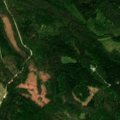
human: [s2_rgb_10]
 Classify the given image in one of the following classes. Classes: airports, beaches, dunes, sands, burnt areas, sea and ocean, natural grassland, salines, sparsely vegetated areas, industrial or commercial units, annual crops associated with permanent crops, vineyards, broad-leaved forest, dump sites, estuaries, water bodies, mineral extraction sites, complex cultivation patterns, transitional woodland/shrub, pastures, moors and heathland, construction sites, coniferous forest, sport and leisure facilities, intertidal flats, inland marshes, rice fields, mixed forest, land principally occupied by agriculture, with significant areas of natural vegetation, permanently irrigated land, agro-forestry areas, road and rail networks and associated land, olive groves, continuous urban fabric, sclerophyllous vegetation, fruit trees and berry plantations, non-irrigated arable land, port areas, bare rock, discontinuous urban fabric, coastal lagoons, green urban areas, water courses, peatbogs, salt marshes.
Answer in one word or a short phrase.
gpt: coniferous forest, mixed forest